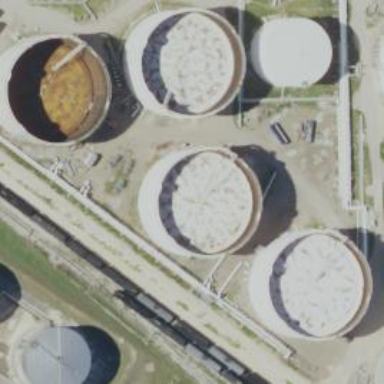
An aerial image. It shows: Storage tank which is man-made and housed in building.